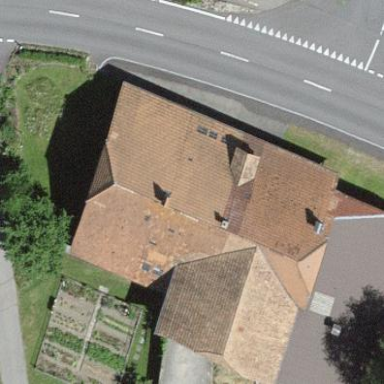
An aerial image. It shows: Farm building.